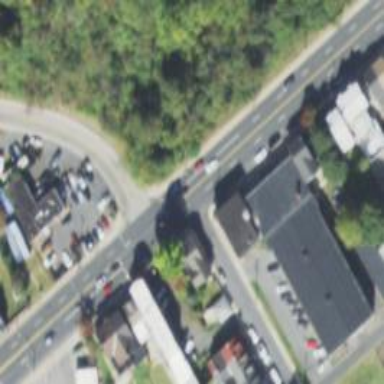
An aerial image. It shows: Convenience shop.